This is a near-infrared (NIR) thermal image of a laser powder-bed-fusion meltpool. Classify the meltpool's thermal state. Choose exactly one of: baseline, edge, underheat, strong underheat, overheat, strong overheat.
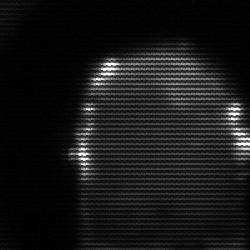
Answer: baseline